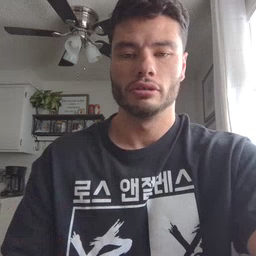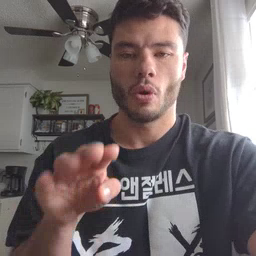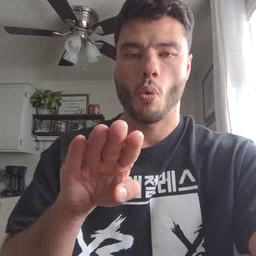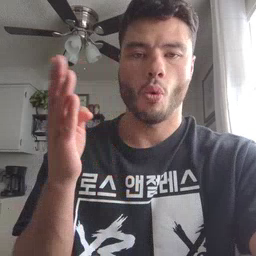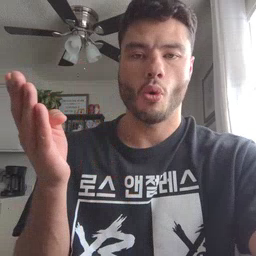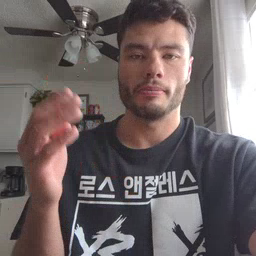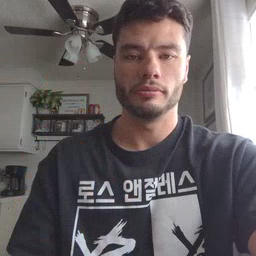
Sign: open